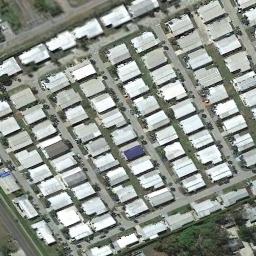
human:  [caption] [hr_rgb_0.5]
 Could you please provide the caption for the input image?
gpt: There are many buildings of different shapes and sizes in the mobile home parks .

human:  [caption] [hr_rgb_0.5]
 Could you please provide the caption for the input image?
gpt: The mobile home park is on the grass next to the road .

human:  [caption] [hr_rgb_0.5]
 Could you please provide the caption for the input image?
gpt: The mobile home park has lots of neatly arranged white mobile homes and some roads go through the mobile home park .

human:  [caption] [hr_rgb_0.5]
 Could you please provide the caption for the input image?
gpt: There are hundreds of neatly arranged mobile homes in this area .

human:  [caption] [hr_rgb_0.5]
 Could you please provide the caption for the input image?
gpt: There are many white buildings arranged neatly in the mobile home park .